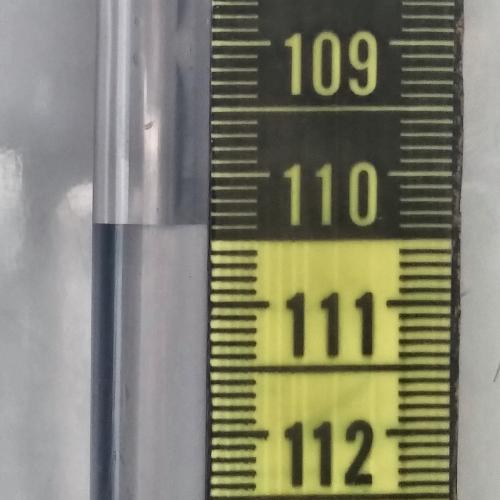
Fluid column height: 110.4 cm